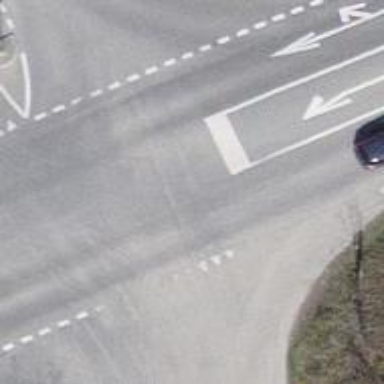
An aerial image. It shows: Primary highway with separate asphalt sidewalks and cycleways.